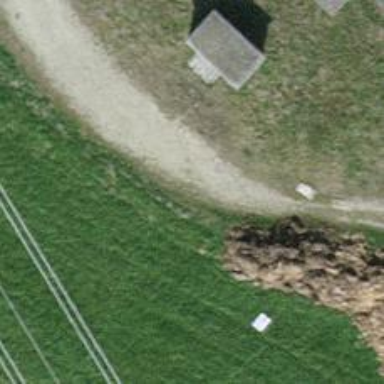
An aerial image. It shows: Gravel track with grade 2 quality.